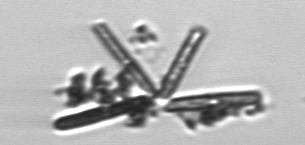
Label: Thalassionema